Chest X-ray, PA view. Patient: 58 years old, sex F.
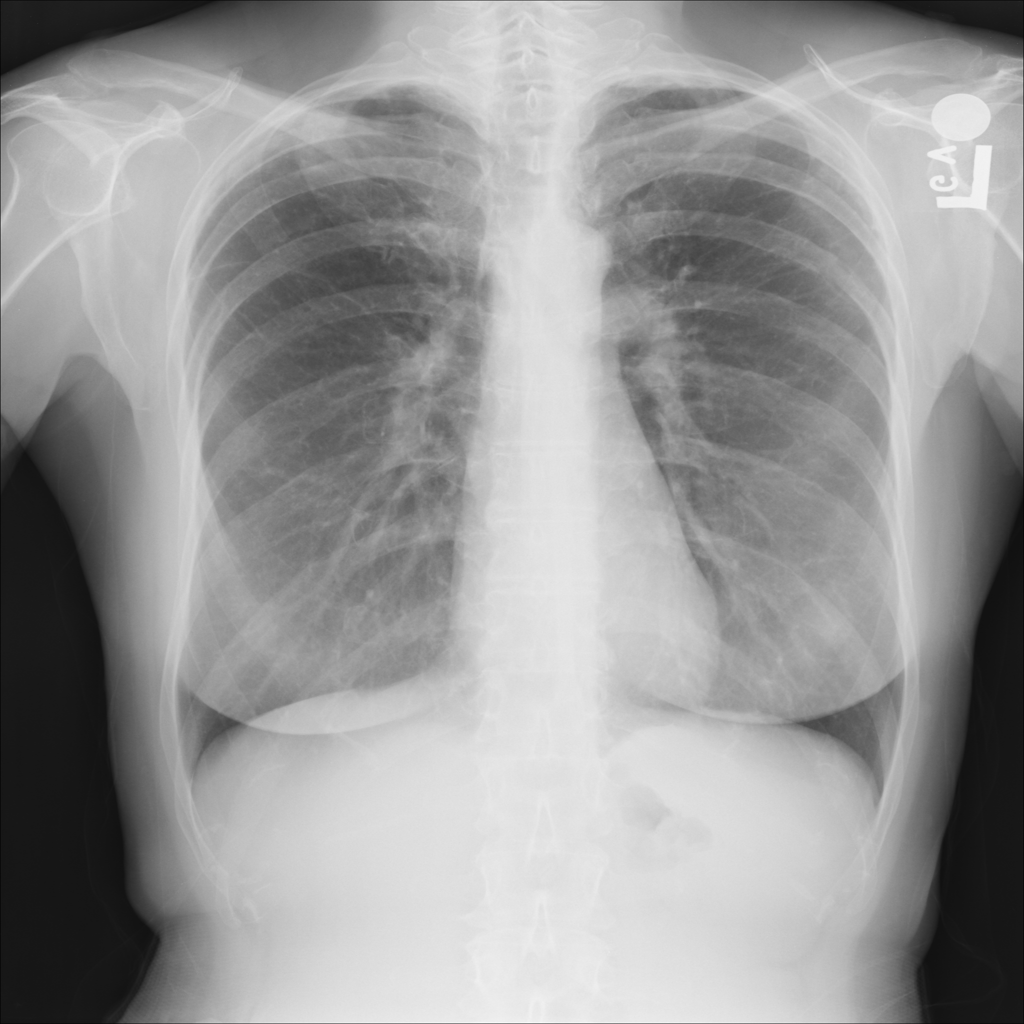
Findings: No Finding